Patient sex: M
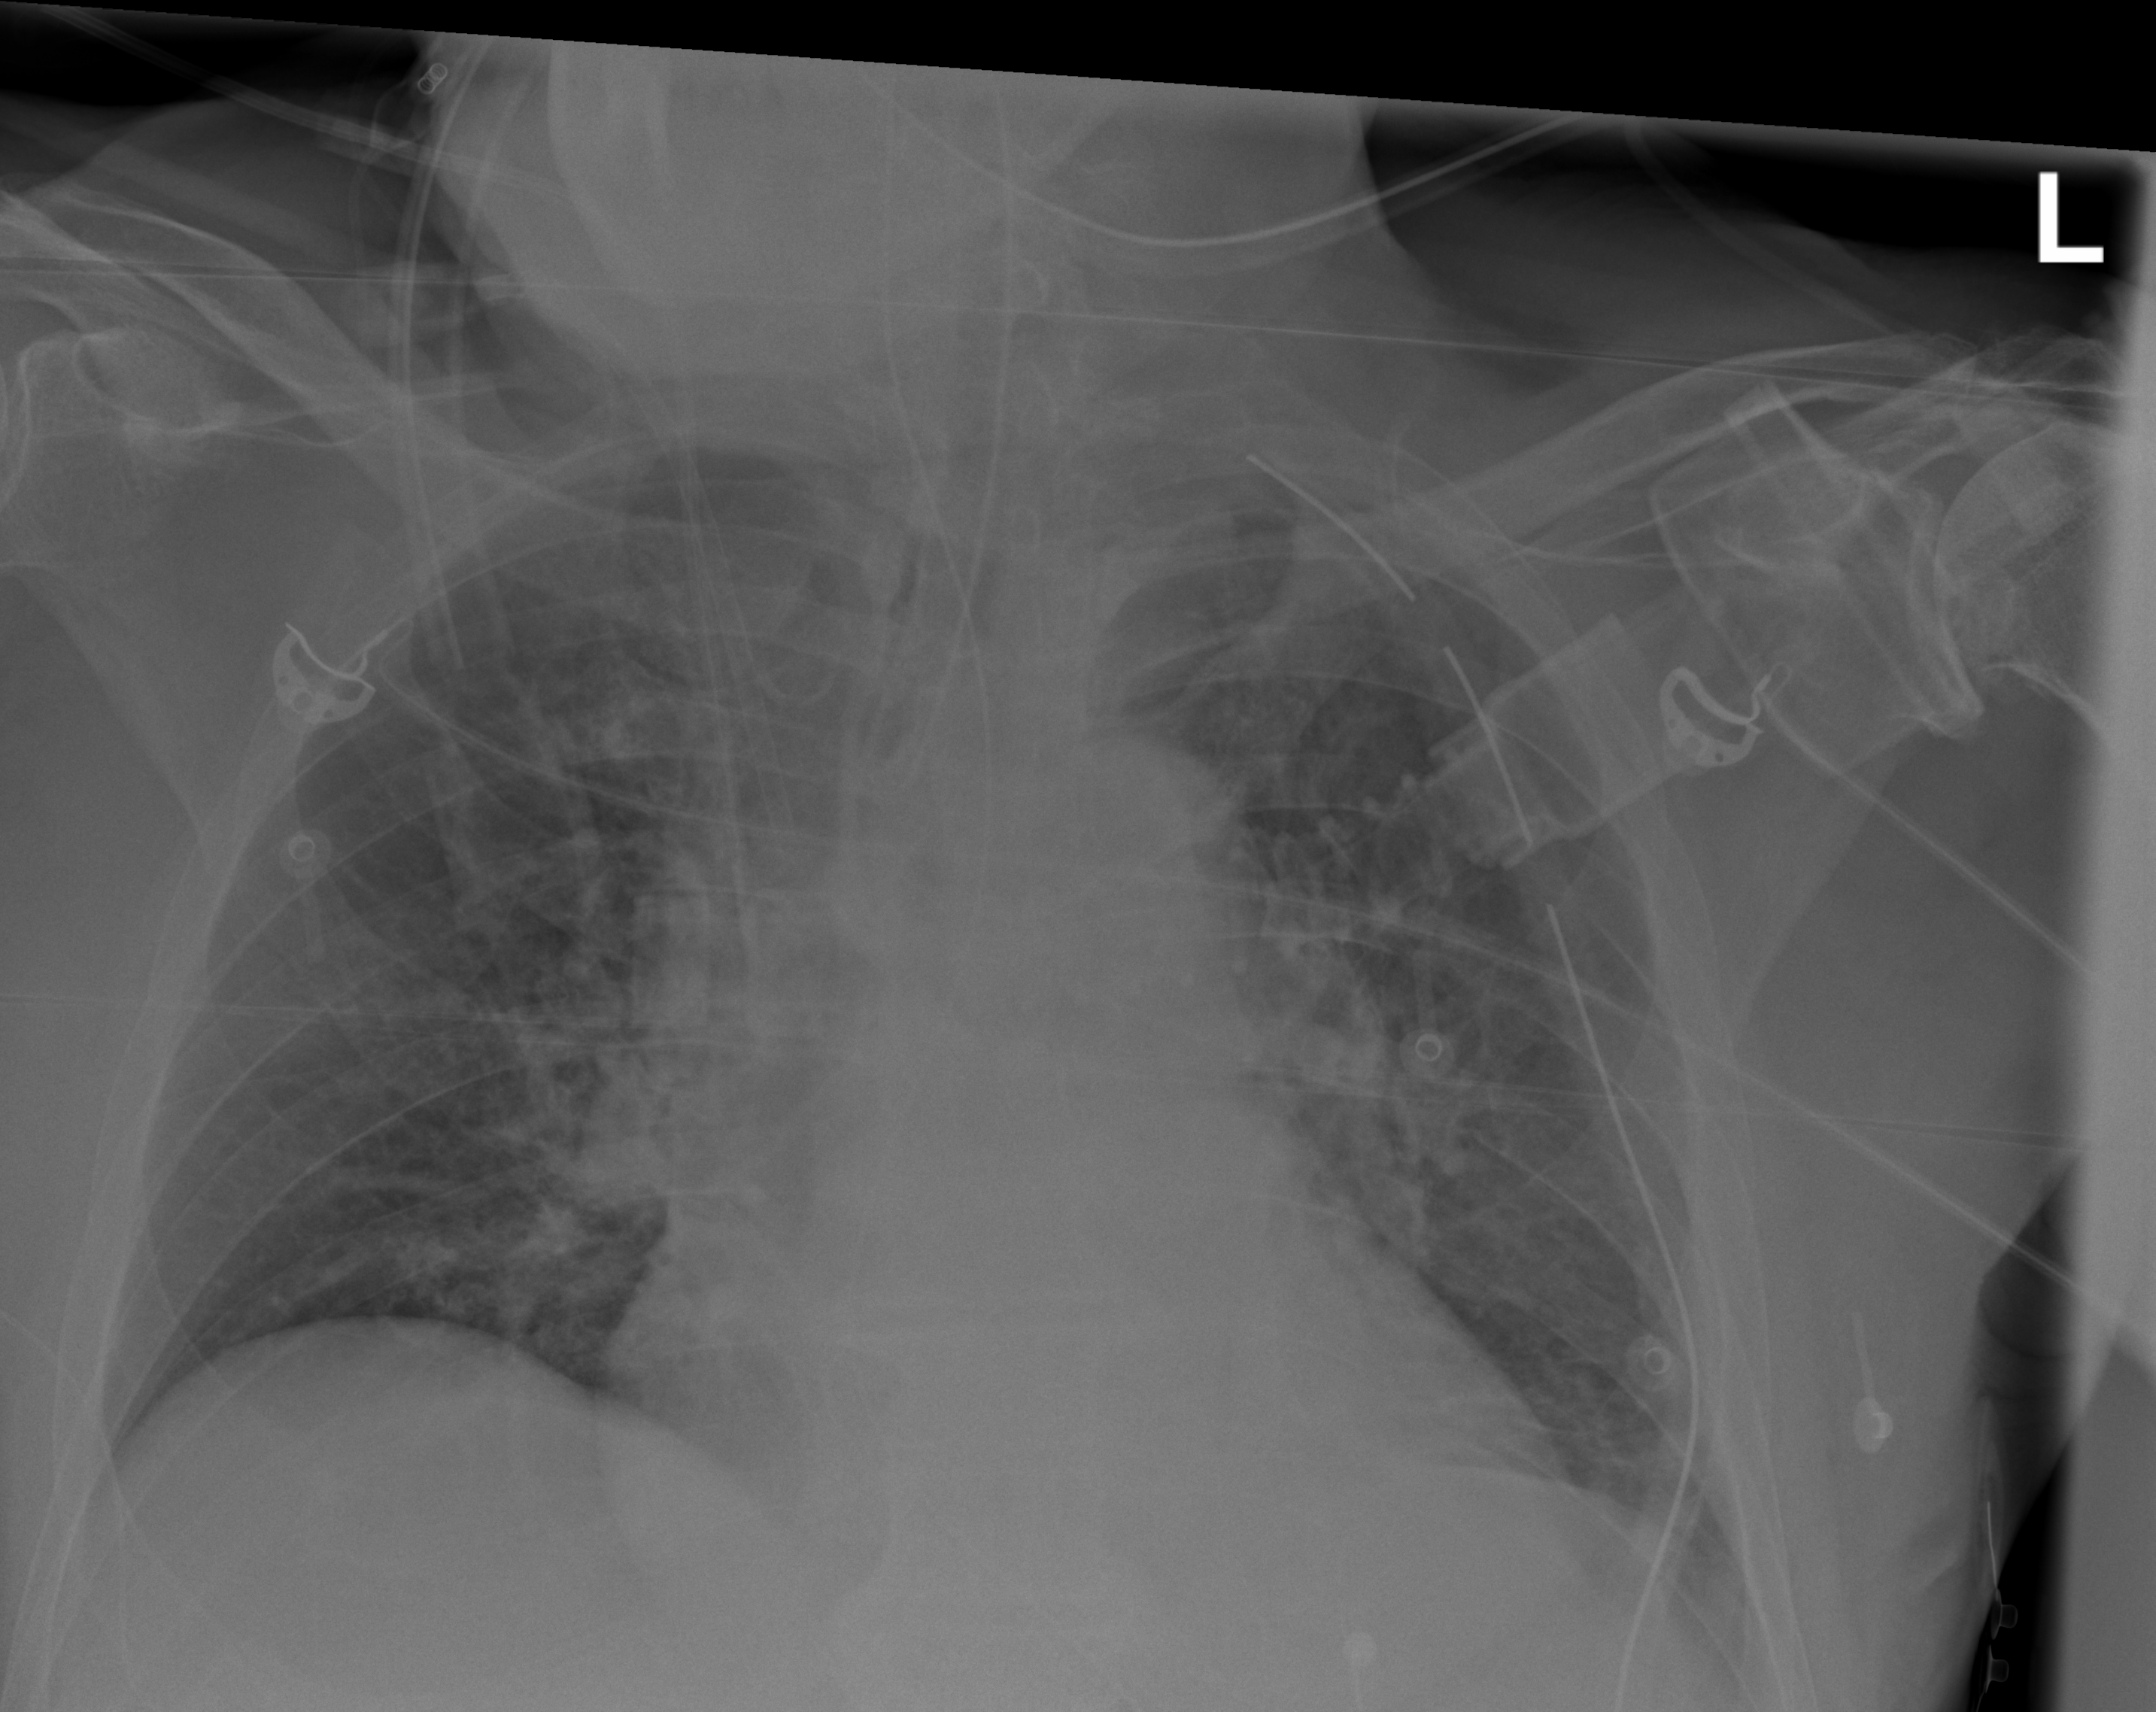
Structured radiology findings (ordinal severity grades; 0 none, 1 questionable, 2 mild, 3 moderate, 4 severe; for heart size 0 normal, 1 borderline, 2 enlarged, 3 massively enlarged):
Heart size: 2
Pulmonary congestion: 2
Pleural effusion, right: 0
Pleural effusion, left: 0
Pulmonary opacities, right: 0
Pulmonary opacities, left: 0
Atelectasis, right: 0
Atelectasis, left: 0